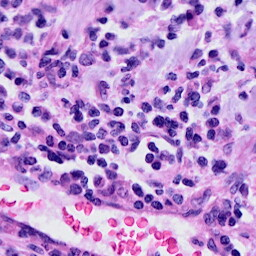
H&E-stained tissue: Cervix